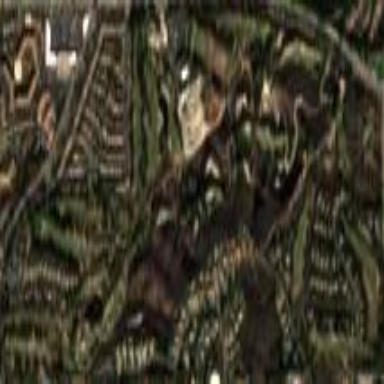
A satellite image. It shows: Golf course.